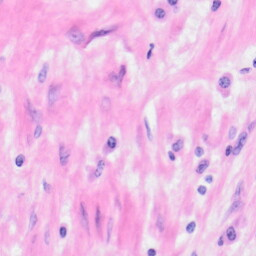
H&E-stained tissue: Kidney